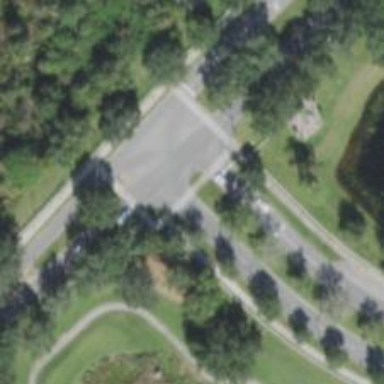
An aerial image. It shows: Traffic island located on footway.